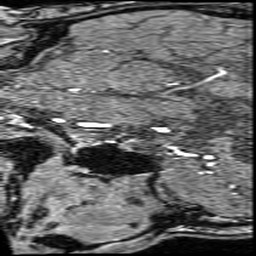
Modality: angio
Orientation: sagittal
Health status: ill
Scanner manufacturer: philips
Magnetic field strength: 3 T
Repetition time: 0.01848 s
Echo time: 0.00342 s